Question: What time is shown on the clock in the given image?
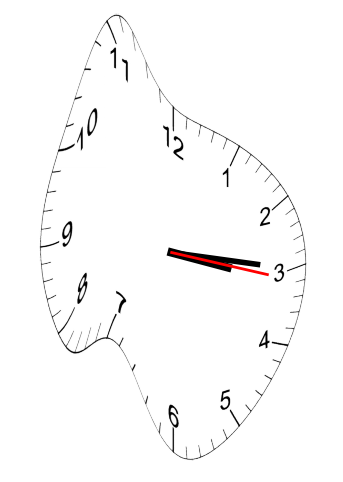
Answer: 03:15:16